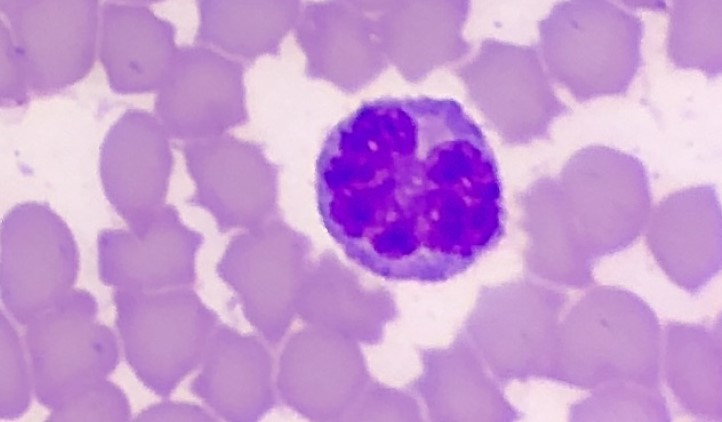
White blood cell type: Neutrophil